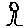
Label: tree